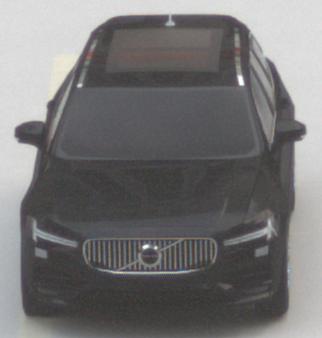
Make: Volvo
Model: V90
Detailed model: -
Model produced from: 2016
Model produced until: 2020
Doors: 5
Color: black
Road condition: dry road
Daytime: morning or afternoon
Contrast: low contrast